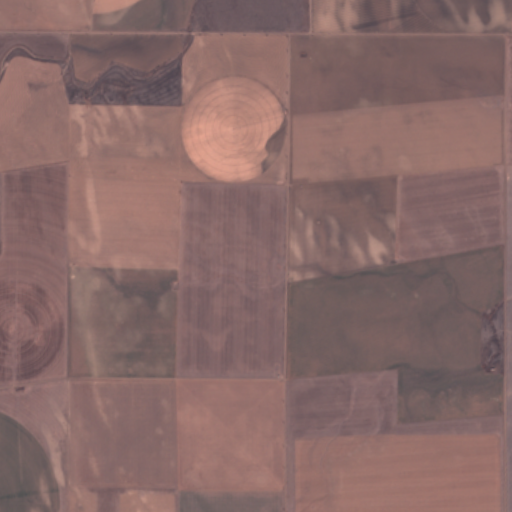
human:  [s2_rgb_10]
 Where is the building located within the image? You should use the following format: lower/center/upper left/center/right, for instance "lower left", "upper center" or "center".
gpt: The building is located in the lower right of the image.
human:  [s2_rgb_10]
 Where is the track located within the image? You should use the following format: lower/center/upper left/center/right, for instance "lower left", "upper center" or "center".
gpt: There is no track in the image.